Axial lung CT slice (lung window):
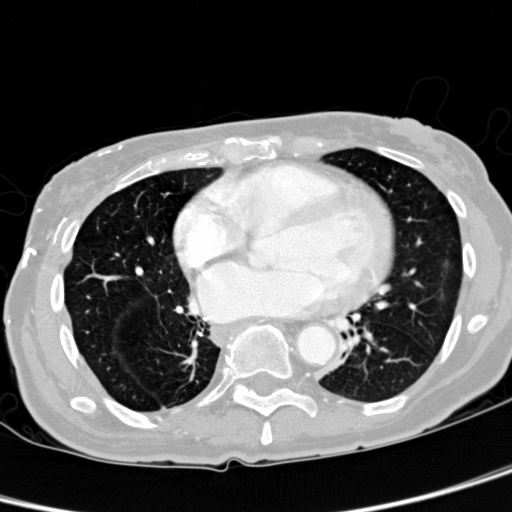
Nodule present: no